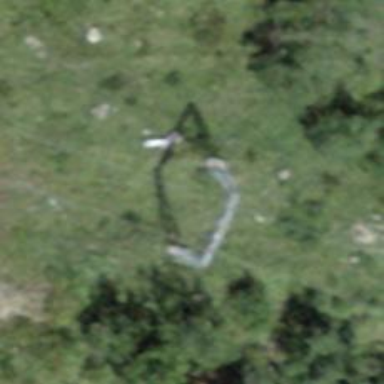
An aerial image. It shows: Pylon for aerialway.